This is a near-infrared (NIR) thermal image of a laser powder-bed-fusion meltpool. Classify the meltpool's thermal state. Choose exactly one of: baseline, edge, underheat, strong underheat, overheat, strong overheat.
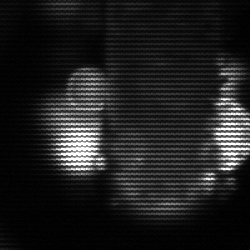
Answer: strong underheat